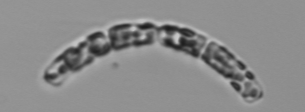
Label: Guinardia_striata